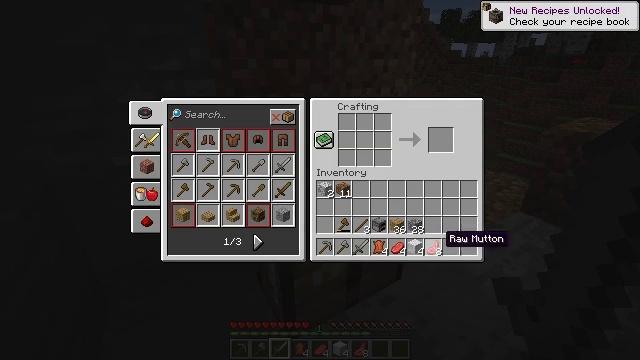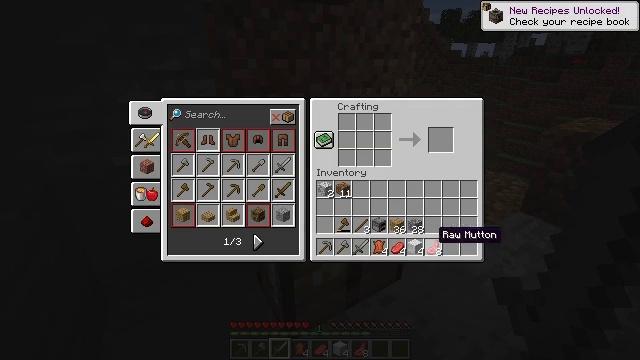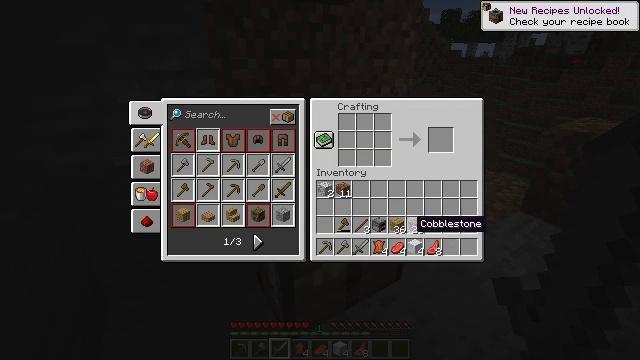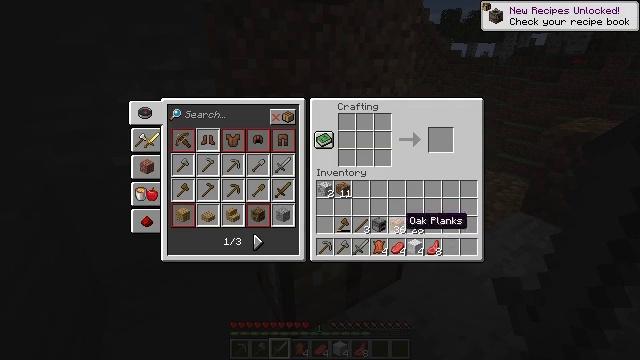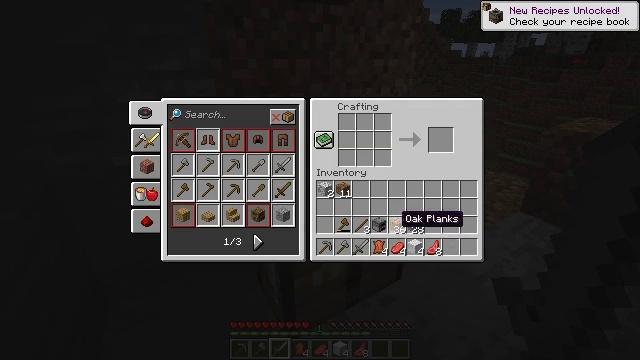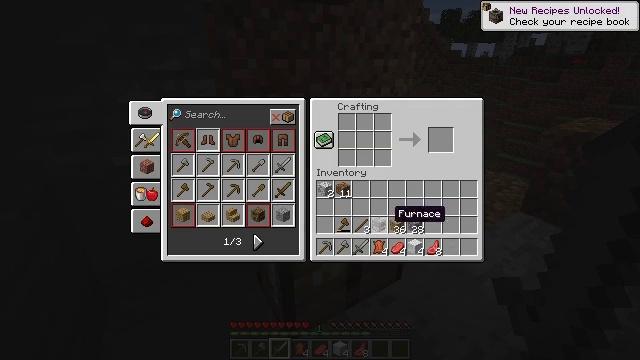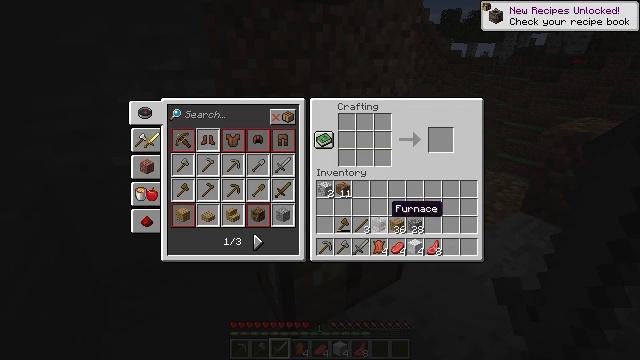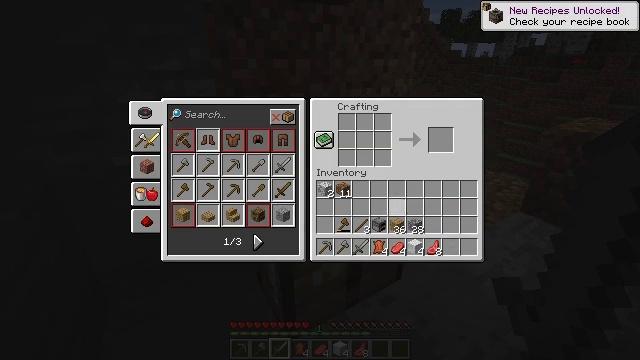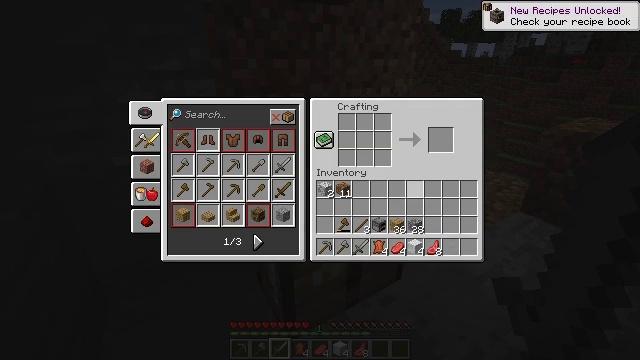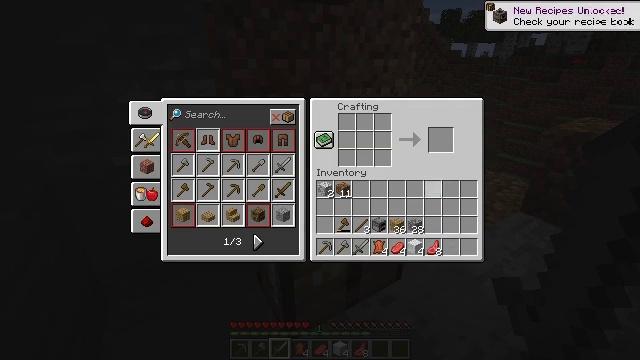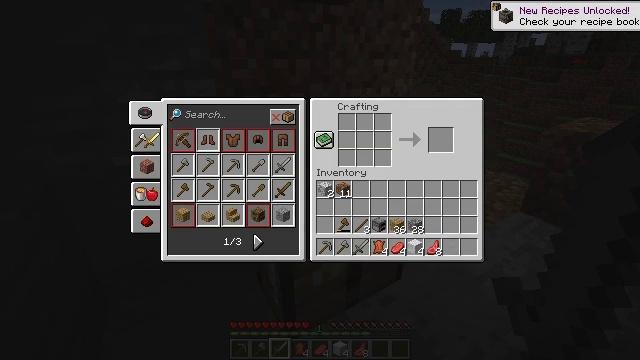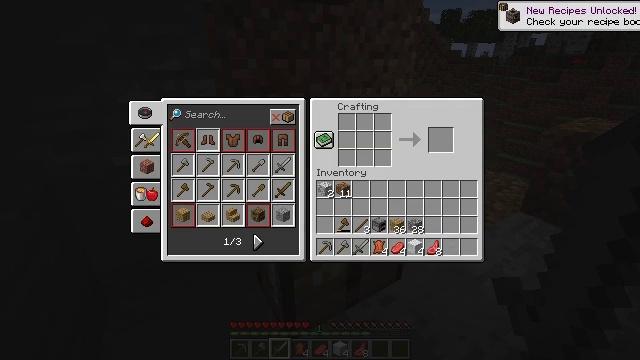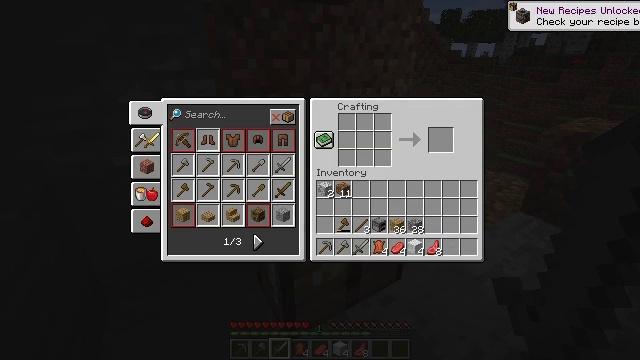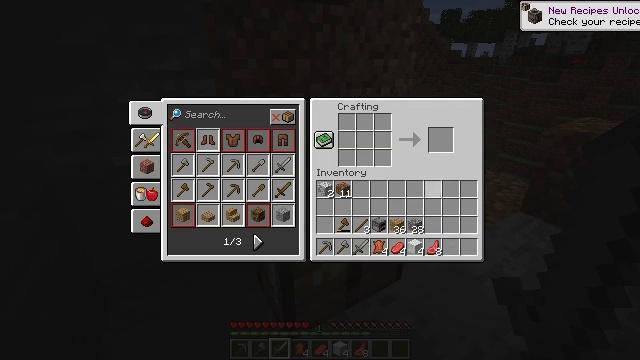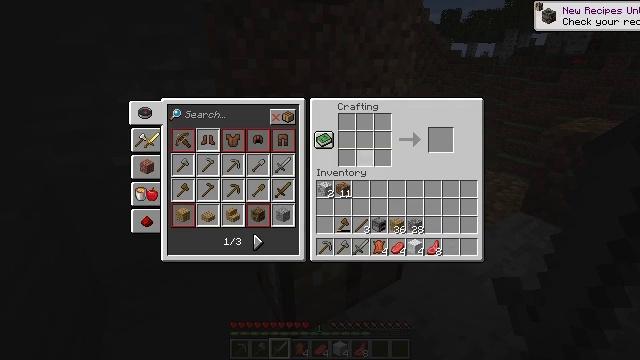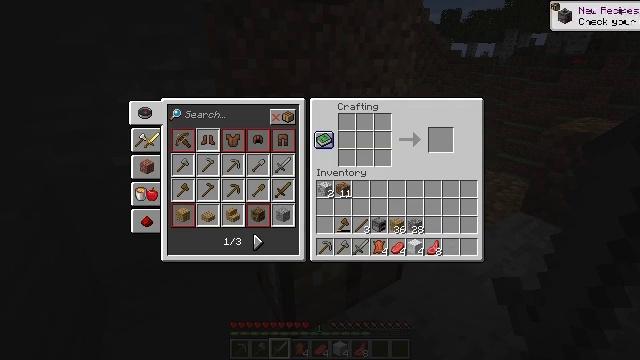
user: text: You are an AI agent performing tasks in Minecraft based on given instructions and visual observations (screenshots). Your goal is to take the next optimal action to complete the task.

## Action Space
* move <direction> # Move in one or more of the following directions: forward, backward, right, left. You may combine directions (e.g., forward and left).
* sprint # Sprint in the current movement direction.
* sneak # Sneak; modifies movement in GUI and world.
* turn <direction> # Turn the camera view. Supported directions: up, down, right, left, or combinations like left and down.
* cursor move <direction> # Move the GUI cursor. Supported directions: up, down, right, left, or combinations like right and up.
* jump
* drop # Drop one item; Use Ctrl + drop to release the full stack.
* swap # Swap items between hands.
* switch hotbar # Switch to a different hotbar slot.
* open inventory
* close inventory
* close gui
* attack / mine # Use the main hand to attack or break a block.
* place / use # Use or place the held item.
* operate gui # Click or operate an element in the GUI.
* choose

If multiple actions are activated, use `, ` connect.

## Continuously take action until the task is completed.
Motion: motion action
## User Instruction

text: Open the crafting table to craft leather boots.
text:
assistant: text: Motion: cursor move left
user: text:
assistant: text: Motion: cursor move left and up
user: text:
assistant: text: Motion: cursor move left
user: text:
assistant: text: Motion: no_op
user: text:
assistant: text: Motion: no_op
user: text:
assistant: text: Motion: no_op
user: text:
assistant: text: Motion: cursor move right and up
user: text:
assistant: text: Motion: cursor move right and up
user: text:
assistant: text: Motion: cursor move right and up
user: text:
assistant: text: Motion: cursor move right
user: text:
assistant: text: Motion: cursor move right
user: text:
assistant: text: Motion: no_op
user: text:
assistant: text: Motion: cursor move left
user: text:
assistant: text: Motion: cursor move left and up
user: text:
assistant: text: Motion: cursor move left and up
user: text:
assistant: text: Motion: cursor move left
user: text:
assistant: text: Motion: no_op
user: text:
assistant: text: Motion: no_op
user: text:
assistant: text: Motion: cursor move left
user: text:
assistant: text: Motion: cursor move left
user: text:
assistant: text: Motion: cursor move left and down
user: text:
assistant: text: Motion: cursor move left and down
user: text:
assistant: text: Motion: no_op
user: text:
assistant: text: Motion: no_op
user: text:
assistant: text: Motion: cursor move right and down
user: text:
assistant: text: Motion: cursor move right and down
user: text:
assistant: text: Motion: cursor move right
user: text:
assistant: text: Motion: cursor move up
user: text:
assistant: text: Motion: cursor move left and up
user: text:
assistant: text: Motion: cursor move left and up